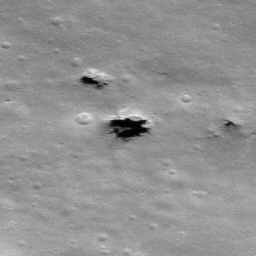
Pit: Stevinus 14a
Host crater: Stevinus
Host type: impact_melt
Lunar coordinates: latitude -32.163, longitude 54.712